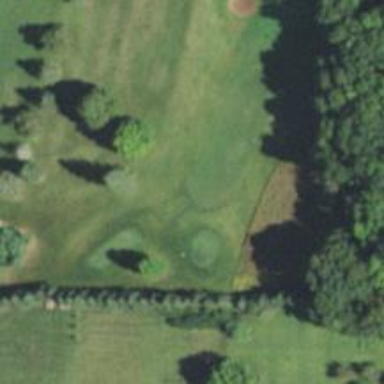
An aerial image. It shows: Golf tee.